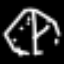
Label: clock